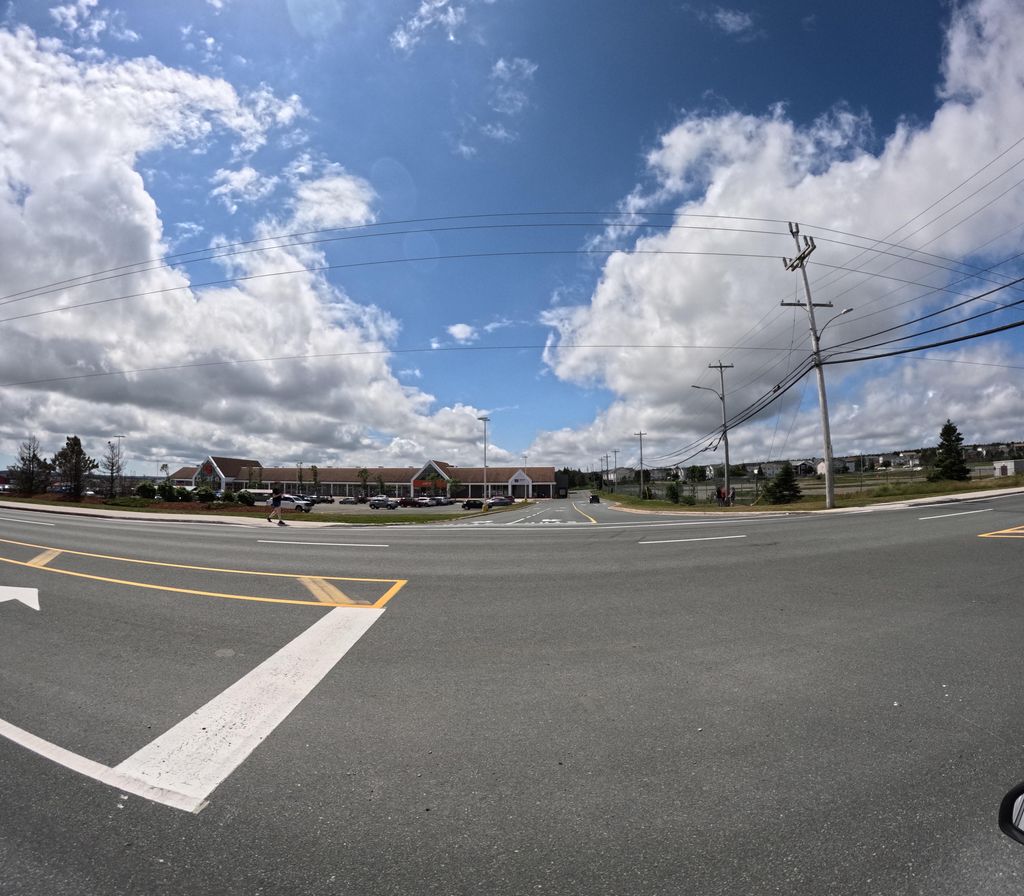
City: st_johns